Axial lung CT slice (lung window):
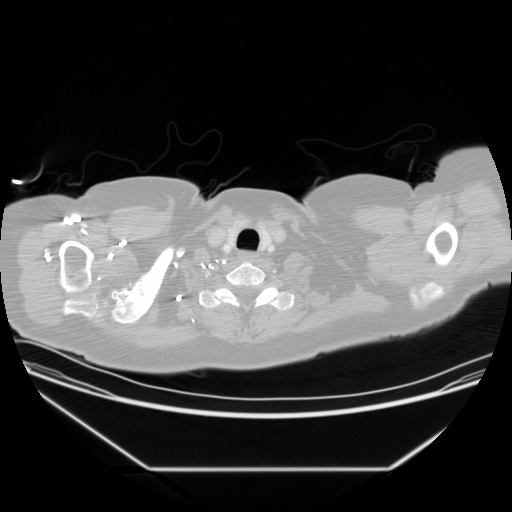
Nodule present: no